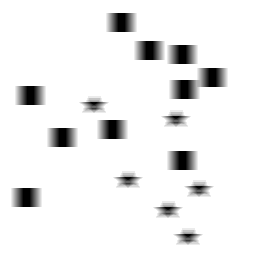
Squares: 10
Triangles: 0
Stars: 6
Total shapes: 16